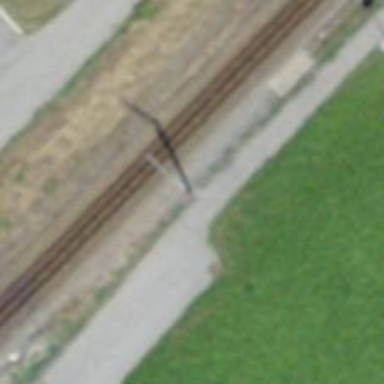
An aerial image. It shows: Catenary mast for power lines.